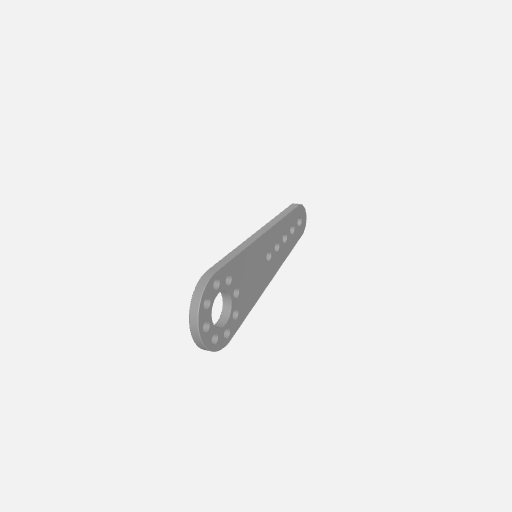
Part: HubMountControlArm